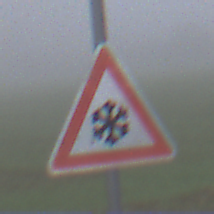
Verkehrszeichen: SchneeOderEisglaette
Umgebung: Outdoor, RoadRail
Tageszeit: MorningAfternoon
Wetter: Overcast
Licht: Natural
Jahreszeit: NotSpecified
Kontrast: LowContrast